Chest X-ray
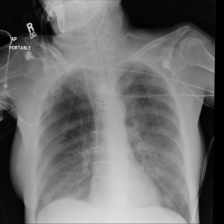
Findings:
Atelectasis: negative
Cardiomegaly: negative
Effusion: negative
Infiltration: negative
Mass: negative
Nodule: negative
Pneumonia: negative
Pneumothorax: negative
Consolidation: negative
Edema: negative
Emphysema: negative
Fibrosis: negative
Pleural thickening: negative
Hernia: negative